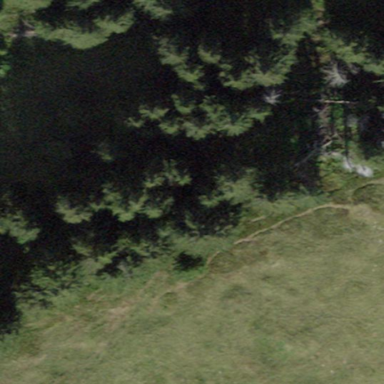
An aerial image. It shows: Forest area.